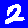
Digit: 2